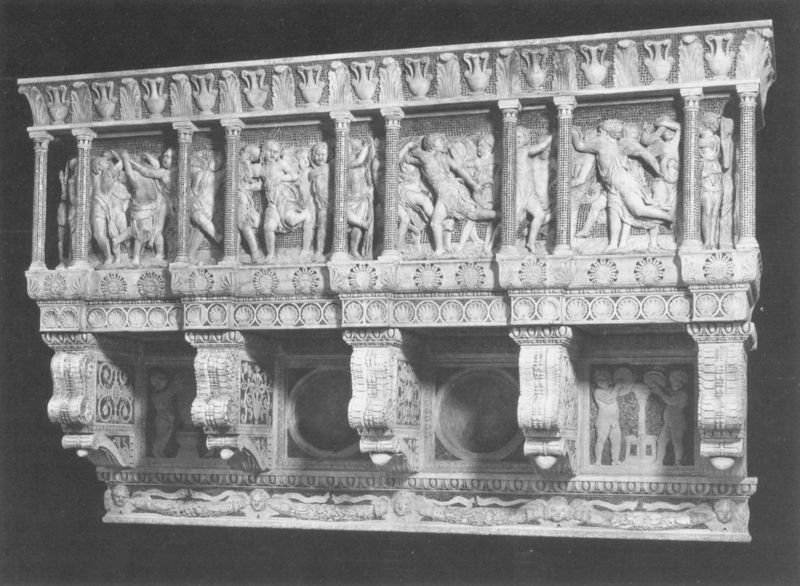
Titel: Cantoria
Künstler: Donatello
Institution: Florenz, Museo dell´Opera del Duomo
Schlagwörter: menschen, marmor, säulen, fest, architektur, kirche, tanzen, amphoren, engel, skulptur, relief, italien, laufen, figuren, vasen, foto, antike, schwarzweiß, kapitell, intarsien, ornamental, fries, voluten, kanzel, grab, profan, florenz, konsolen, ornamentik, donatello, skultputr